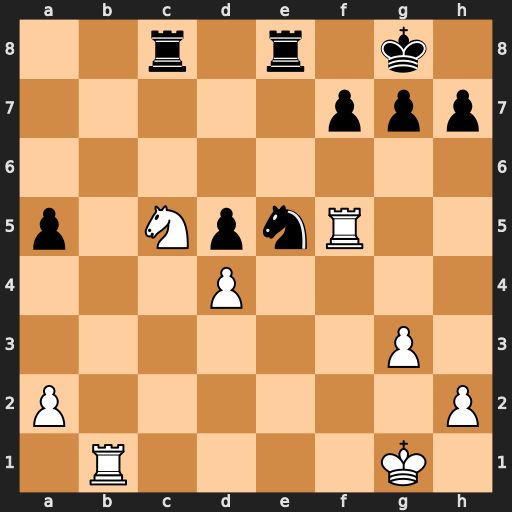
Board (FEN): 2r1r1k1/5ppp/8/p1NpnR2/3P4/6P1/P6P/1R4K1
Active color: w
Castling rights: -
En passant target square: -
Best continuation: Rxe5 Rxe5 dxe5